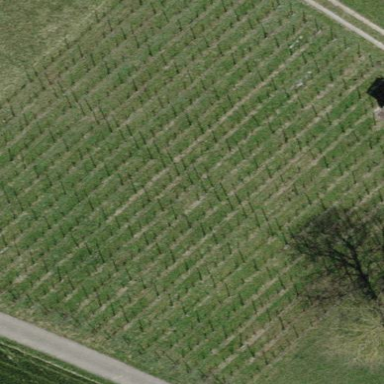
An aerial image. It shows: Vineyard growing grapes.